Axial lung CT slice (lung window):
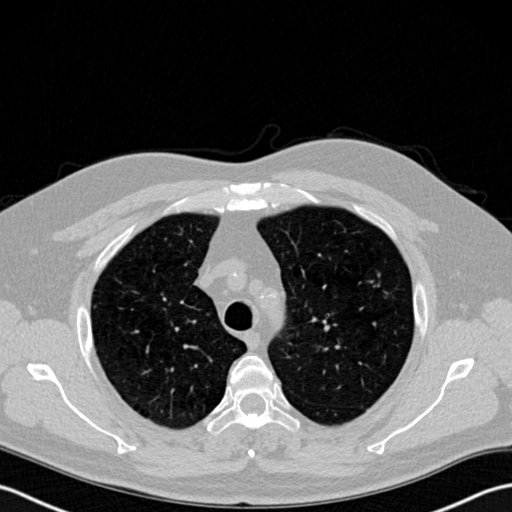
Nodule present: no